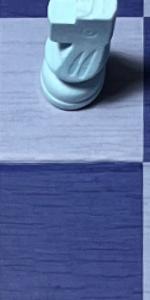
Label: Empty